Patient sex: F
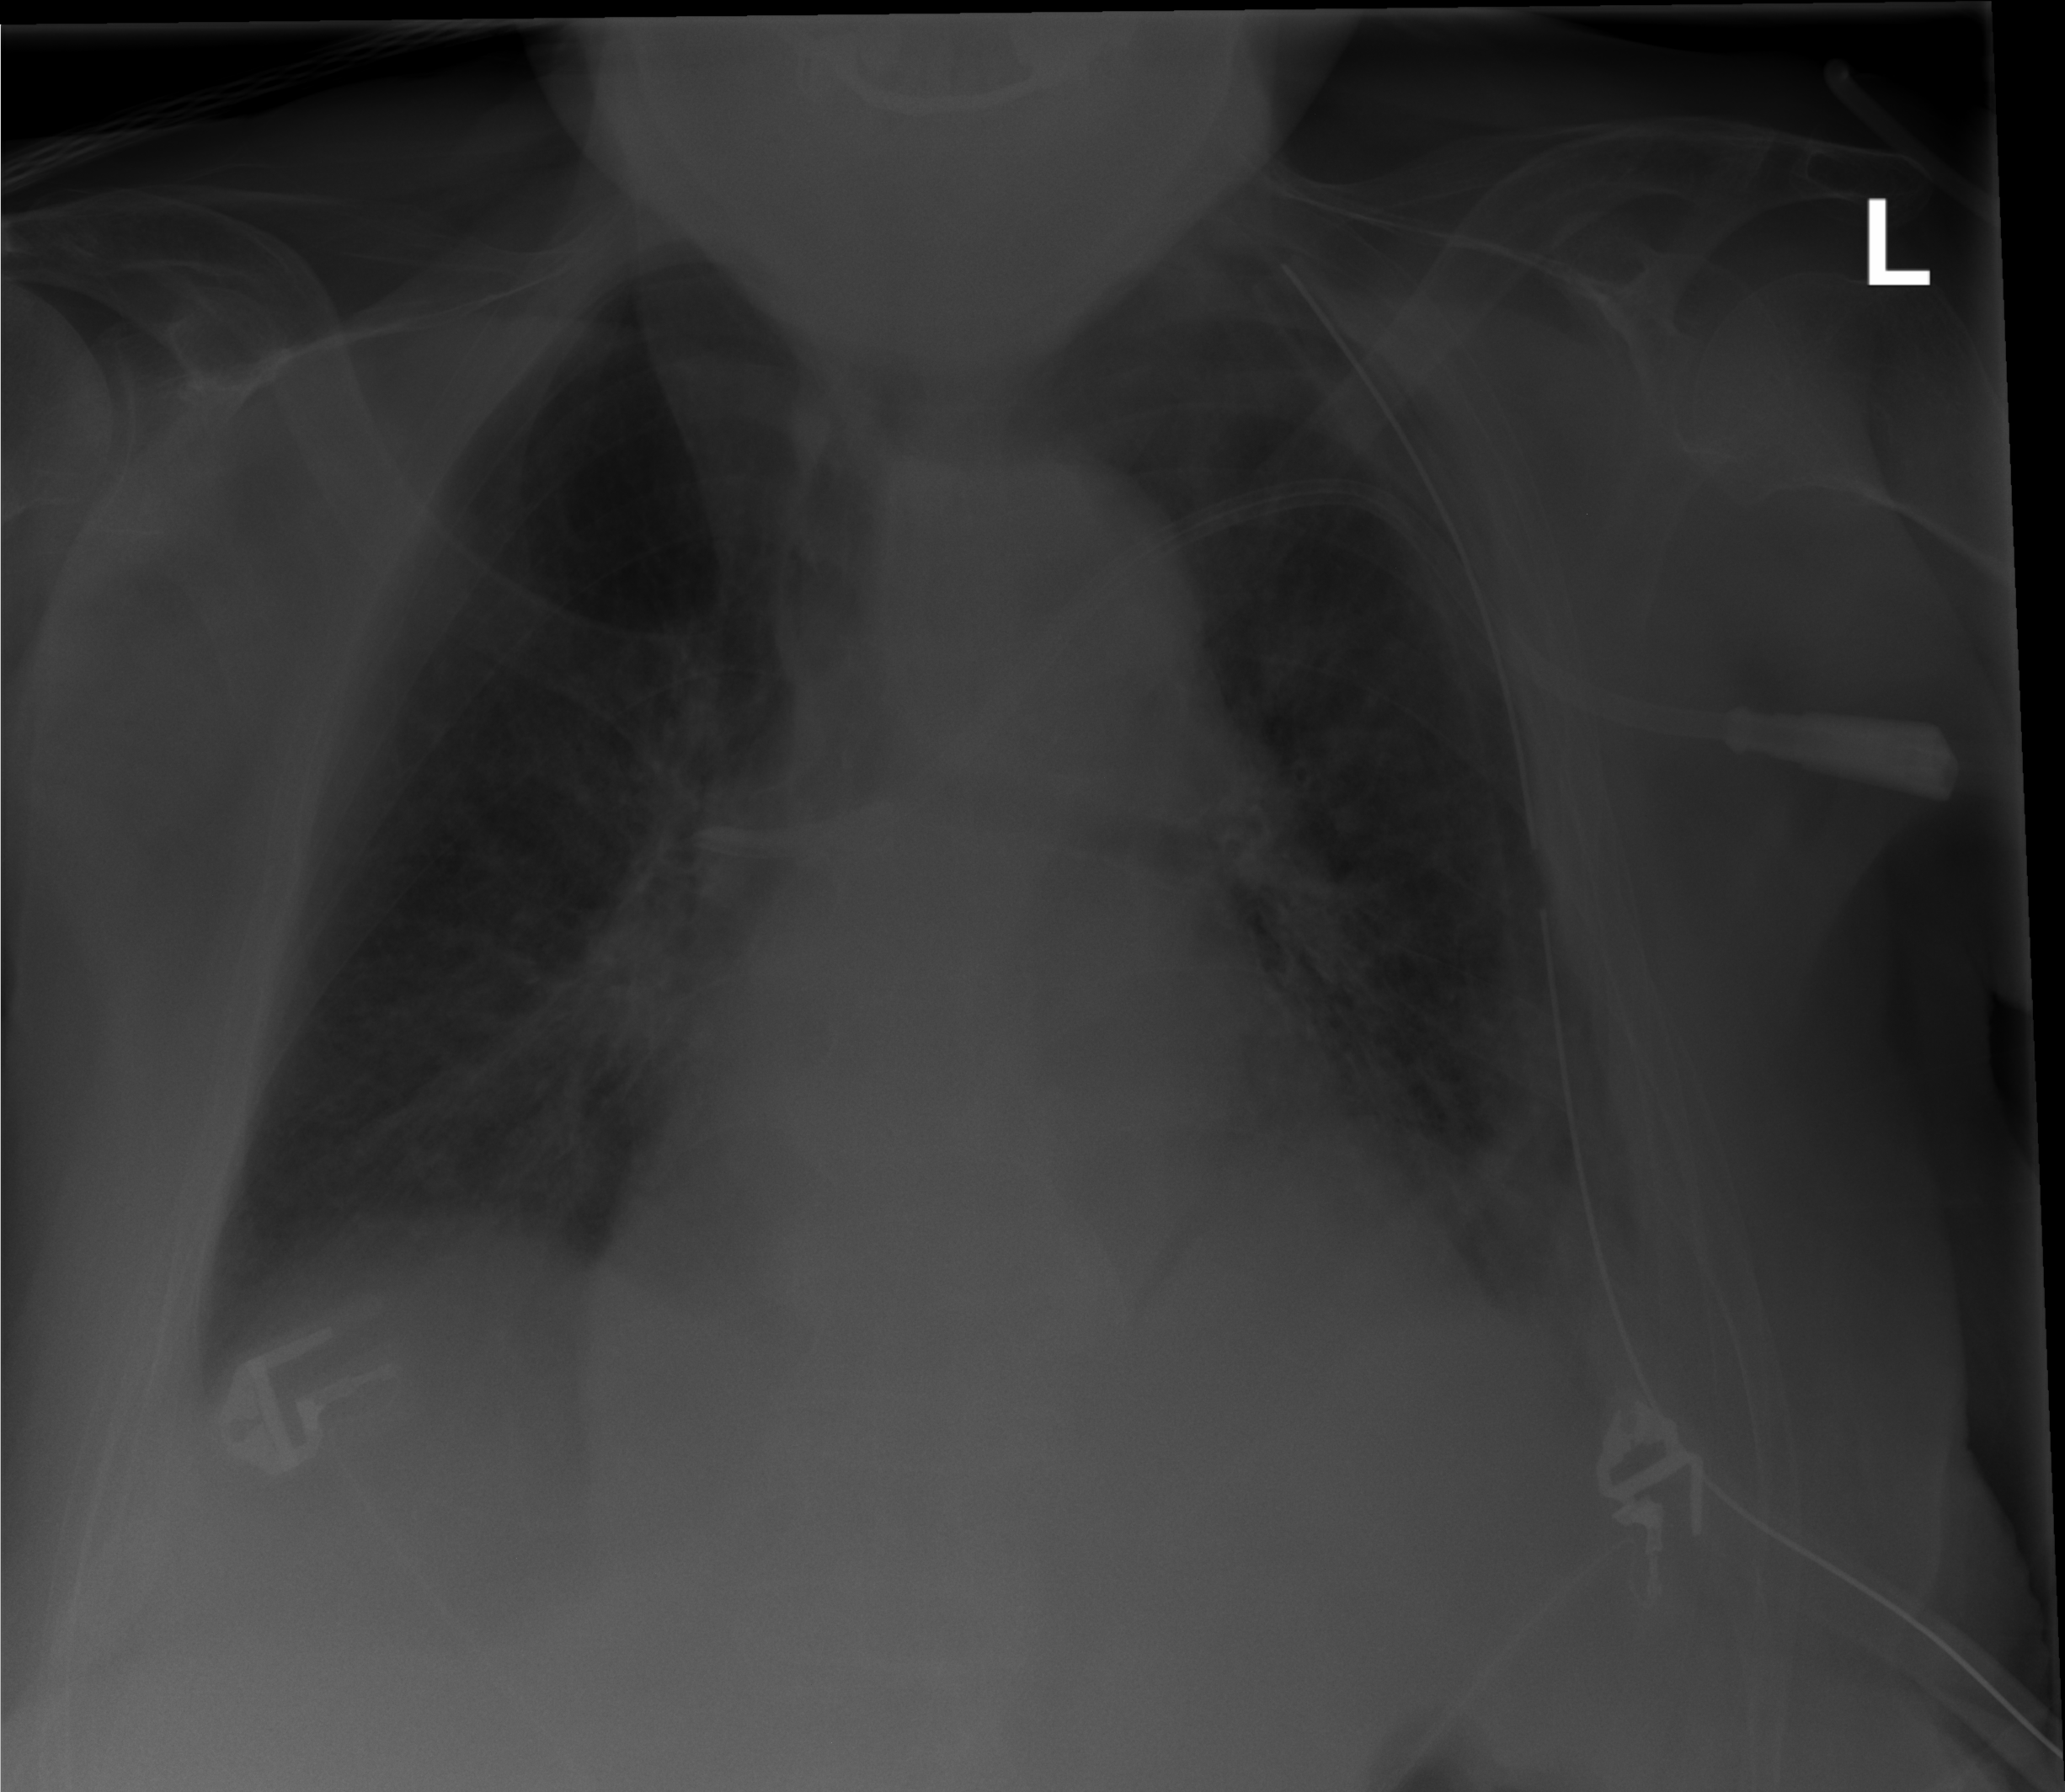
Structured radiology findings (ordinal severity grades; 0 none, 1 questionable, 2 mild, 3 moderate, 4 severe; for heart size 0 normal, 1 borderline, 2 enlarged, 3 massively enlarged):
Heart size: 2
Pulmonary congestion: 2
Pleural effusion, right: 0
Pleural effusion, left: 2
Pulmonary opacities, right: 2
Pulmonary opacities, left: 2
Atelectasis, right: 0
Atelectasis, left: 2